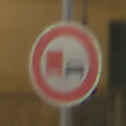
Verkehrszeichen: UeberholverbotKraftfahrzeuge
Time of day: Night
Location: Outdoor (Urban)
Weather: PartlyCloudy
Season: NotSpecified
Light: Artificial